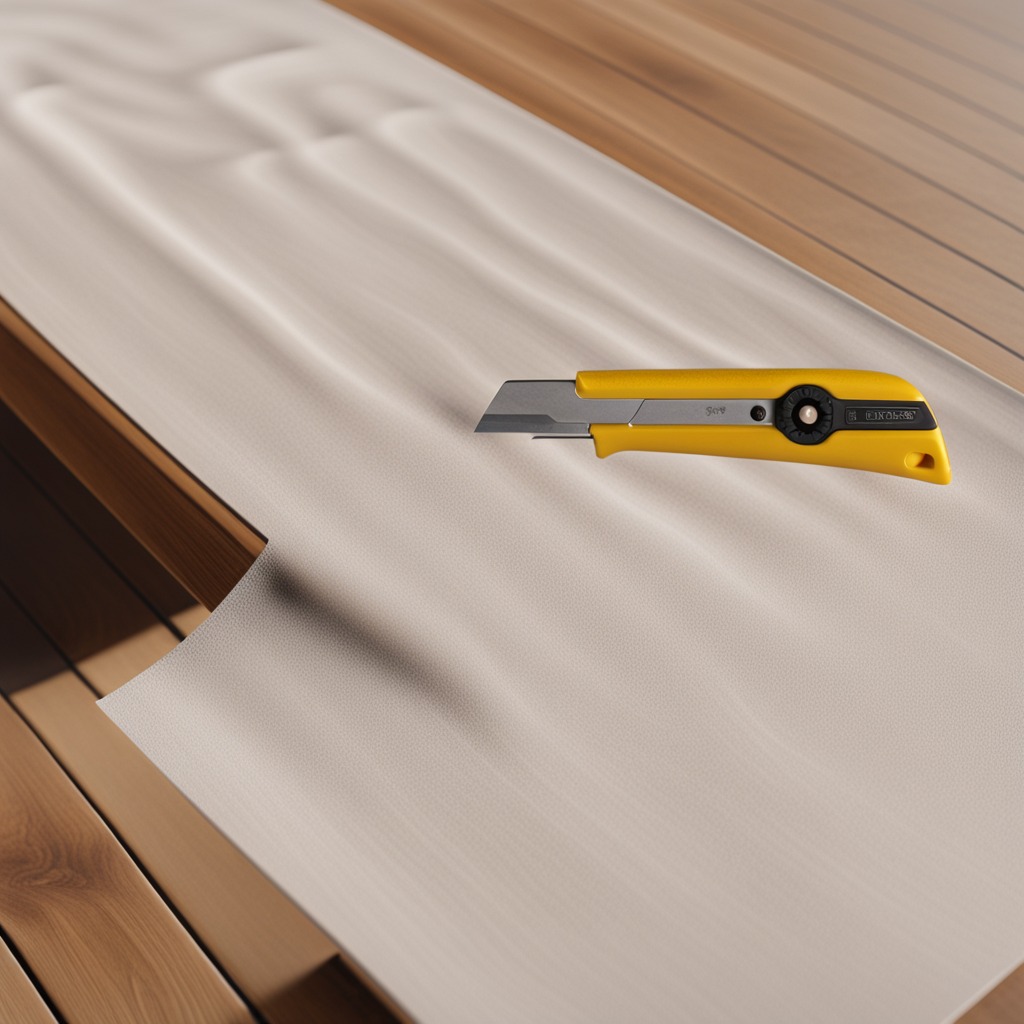
A utility knife lying on the wooden table in an outdoor workshop during daytime bright natural light soft shadows worn but beneath the cloth